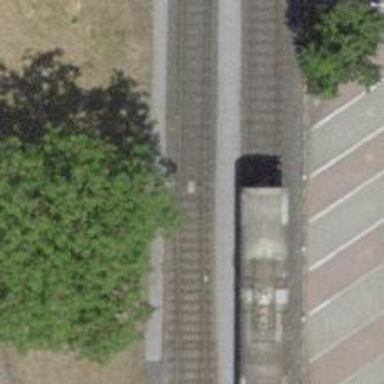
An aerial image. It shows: Railway switch.